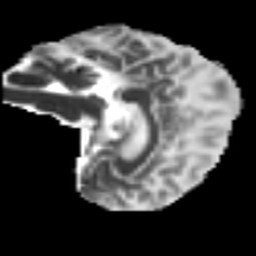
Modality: MD
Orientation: sagittal
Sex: male
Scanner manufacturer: ge
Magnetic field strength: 3 T
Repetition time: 7 s
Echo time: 0.08 s